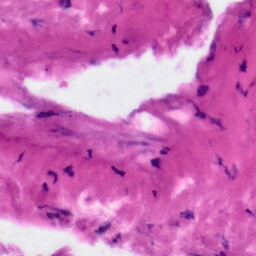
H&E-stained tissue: Tonsil